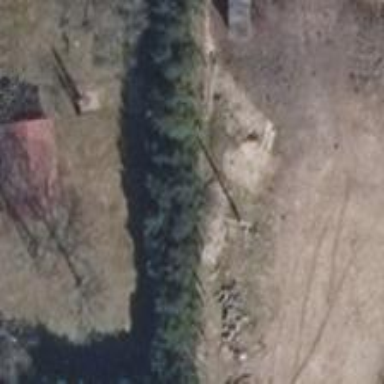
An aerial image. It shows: Power pole.